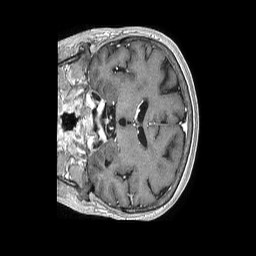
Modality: T1w
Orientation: coronal
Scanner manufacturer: philips
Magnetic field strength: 1.5 T
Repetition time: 0.007729 s
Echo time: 0.003574 s